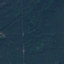
Land use / land cover class: Forest